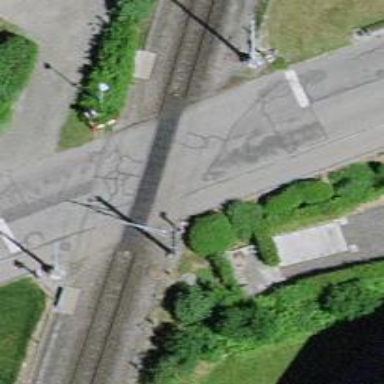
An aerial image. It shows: Narrow-gauge railway track with electrified contact line. The railway has one track.